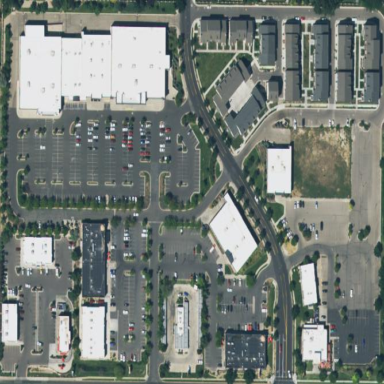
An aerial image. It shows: Retail area.